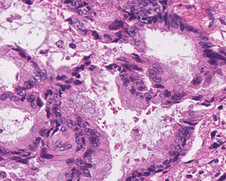
Tumor epithelial tissue: yes
Tumor-associated stroma tissue: yes
Normal tissue: no